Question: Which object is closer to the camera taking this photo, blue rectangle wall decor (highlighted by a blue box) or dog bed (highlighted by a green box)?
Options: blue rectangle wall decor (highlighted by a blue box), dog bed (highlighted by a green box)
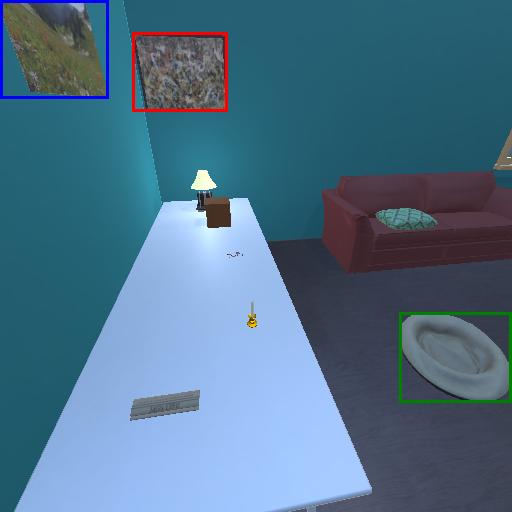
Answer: blue rectangle wall decor (highlighted by a blue box)